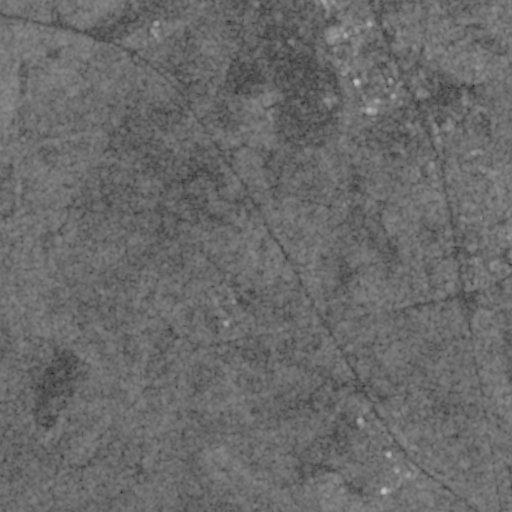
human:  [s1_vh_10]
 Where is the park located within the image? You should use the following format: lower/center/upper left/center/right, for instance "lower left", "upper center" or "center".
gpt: The park is located in the lower center of the image.
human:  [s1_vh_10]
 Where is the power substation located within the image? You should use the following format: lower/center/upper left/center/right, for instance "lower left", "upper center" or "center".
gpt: The power substation is located in the upper right of the image.
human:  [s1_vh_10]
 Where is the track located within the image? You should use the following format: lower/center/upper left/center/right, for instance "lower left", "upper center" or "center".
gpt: The track is located in the upper right of the image.
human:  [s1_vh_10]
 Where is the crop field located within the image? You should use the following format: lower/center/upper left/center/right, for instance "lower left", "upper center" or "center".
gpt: There is no crop field in the image.

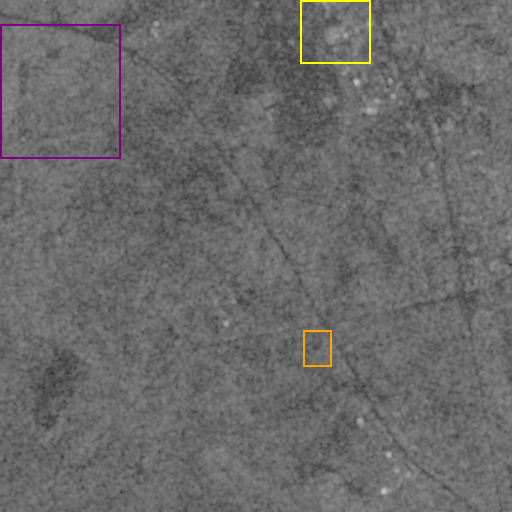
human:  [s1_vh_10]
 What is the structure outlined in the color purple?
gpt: The structure outlined in purple is a crop field.
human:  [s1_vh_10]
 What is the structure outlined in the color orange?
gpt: The structure outlined in orange is a park.
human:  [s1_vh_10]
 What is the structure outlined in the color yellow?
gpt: The structure outlined in yellow is a power substation.
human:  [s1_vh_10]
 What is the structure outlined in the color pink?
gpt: There is no pink outline.